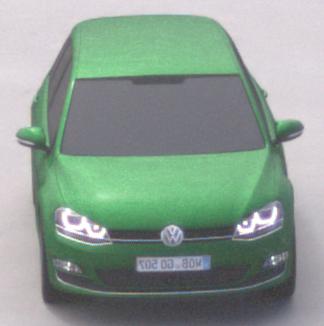
Make: VW
Model: Golf 1.2 TSI BMT
Detailed model: Golf (VII)
Model produced from: 2012/11
Model produced until: 2014/05
Doors: 3
Color: green
Road condition: dry road
Daytime: midday
Contrast: medium contrast